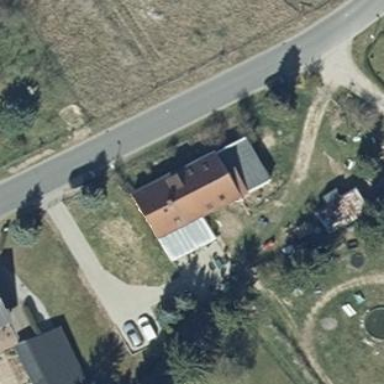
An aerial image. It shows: Grey house with flat roof. The house has multiple building parts.